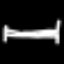
Label: bed